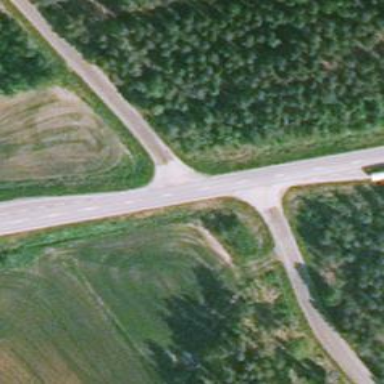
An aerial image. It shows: Road with "give way" sign.